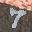
Label: 7